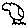
Label: bird